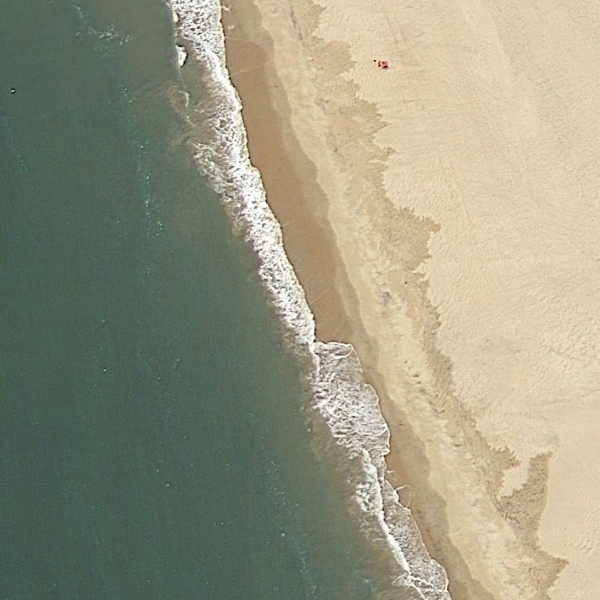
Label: Beach